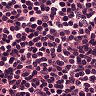
Metastatic tissue present: no